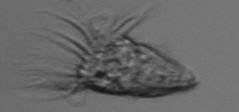
Label: Strombidium_morphotype1